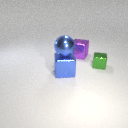
small green metal cube to the right of large purple metal cube